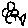
Label: flower